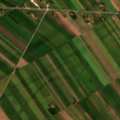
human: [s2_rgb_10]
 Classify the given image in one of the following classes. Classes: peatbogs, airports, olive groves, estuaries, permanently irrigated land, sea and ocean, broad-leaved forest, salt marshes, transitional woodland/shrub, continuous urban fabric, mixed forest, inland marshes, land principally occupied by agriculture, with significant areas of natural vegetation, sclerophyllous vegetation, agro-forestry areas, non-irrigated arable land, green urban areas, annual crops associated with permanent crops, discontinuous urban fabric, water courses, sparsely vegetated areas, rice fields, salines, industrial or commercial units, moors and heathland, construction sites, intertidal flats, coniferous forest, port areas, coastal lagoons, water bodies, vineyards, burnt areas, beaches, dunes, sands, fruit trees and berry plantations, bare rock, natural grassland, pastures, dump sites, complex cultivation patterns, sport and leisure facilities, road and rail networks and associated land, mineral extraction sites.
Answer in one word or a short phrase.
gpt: non-irrigated arable land, complex cultivation patterns